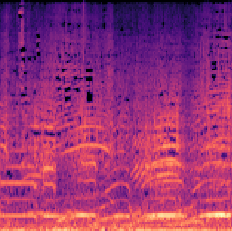
Sound class: Cow